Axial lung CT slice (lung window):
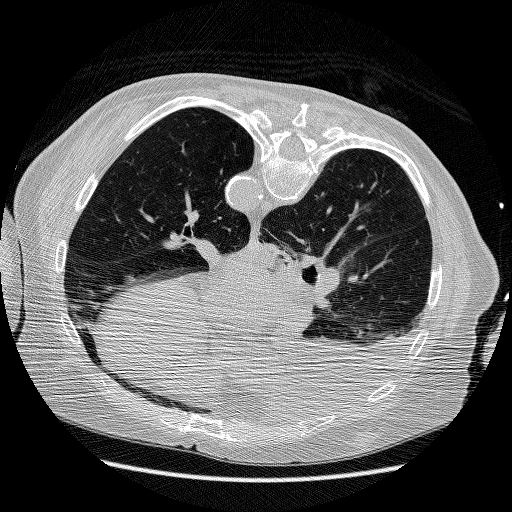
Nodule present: no